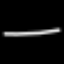
Label: line